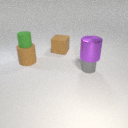
large brown rubber cube to the left of small gray metal cylinder